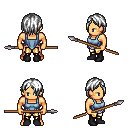
a pixel art fantasy rpg character, male body template, human, tanned skin, blue vest, gold greaves, white bangs hairstyle, black shoes, spear, four views (front, back, left, right), 2x2 character sprite sheet, small pixel art, hard edges, no anti-aliasing